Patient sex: M
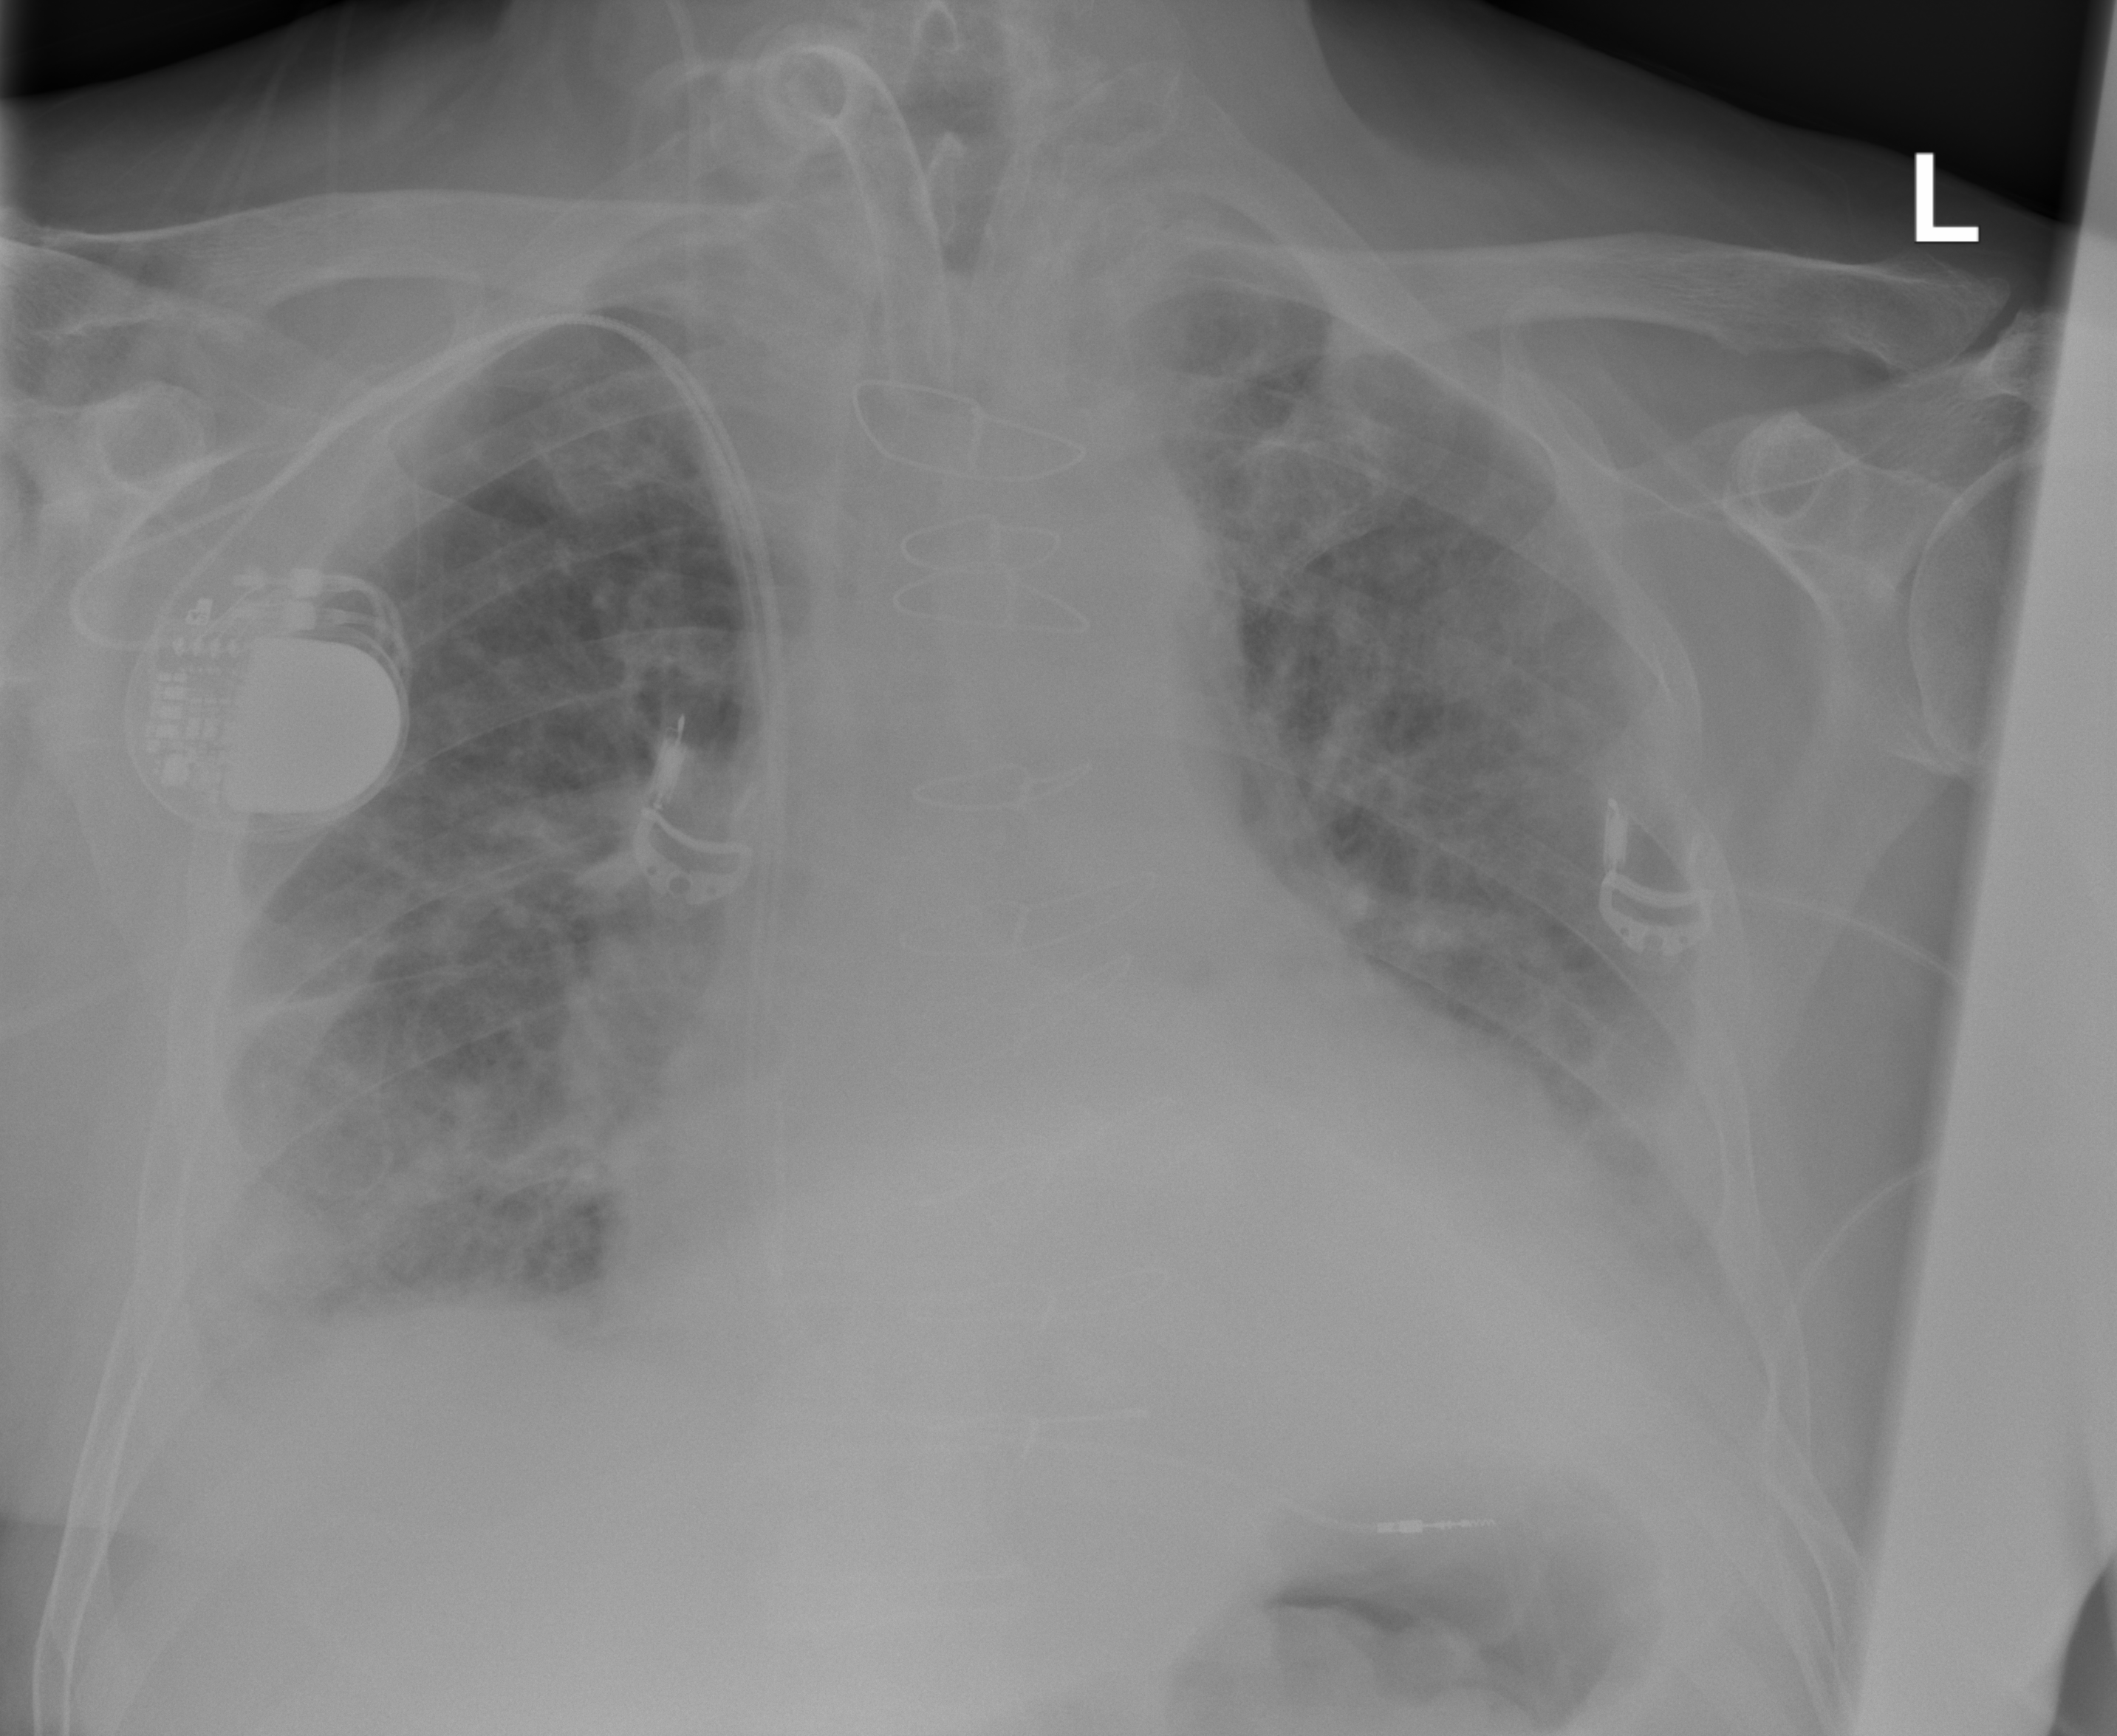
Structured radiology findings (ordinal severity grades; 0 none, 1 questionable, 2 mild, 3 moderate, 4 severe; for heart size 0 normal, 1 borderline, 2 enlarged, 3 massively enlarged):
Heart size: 2
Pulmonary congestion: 2
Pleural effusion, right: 2
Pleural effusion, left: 2
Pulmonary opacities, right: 3
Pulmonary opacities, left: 3
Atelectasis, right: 2
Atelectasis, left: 2